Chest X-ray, PA view. Patient: 42 years old, sex F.
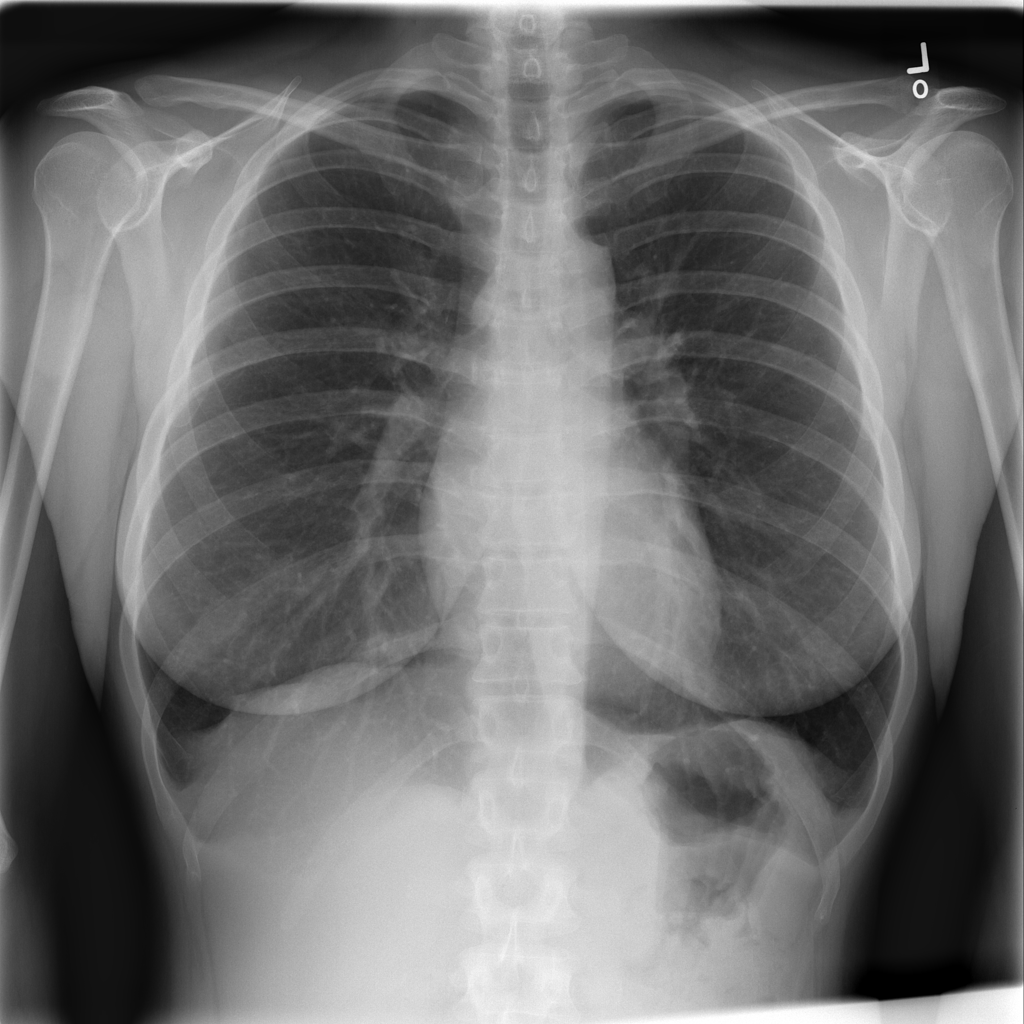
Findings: Infiltration